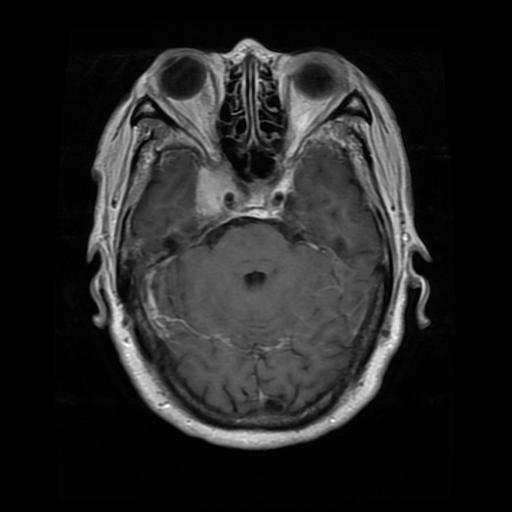
Label: meningioma